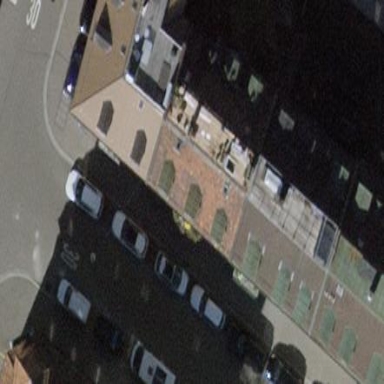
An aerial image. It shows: Parking lane for vehicles.